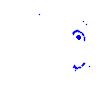
Particle: pion